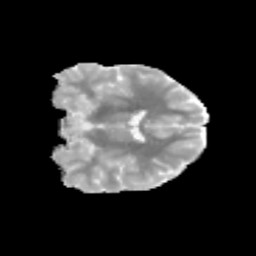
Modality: MD
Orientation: coronal
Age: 12
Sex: female
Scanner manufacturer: siemens
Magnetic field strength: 3 T
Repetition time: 3.8 s
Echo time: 0.07 s